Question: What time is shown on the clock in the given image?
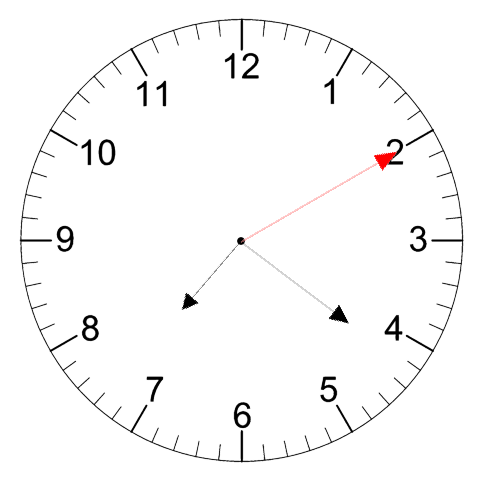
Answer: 07:21:10